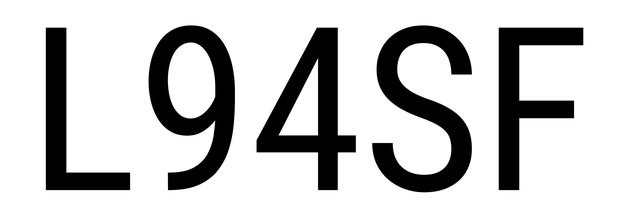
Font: Roboto_Condensed_Regular